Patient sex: F
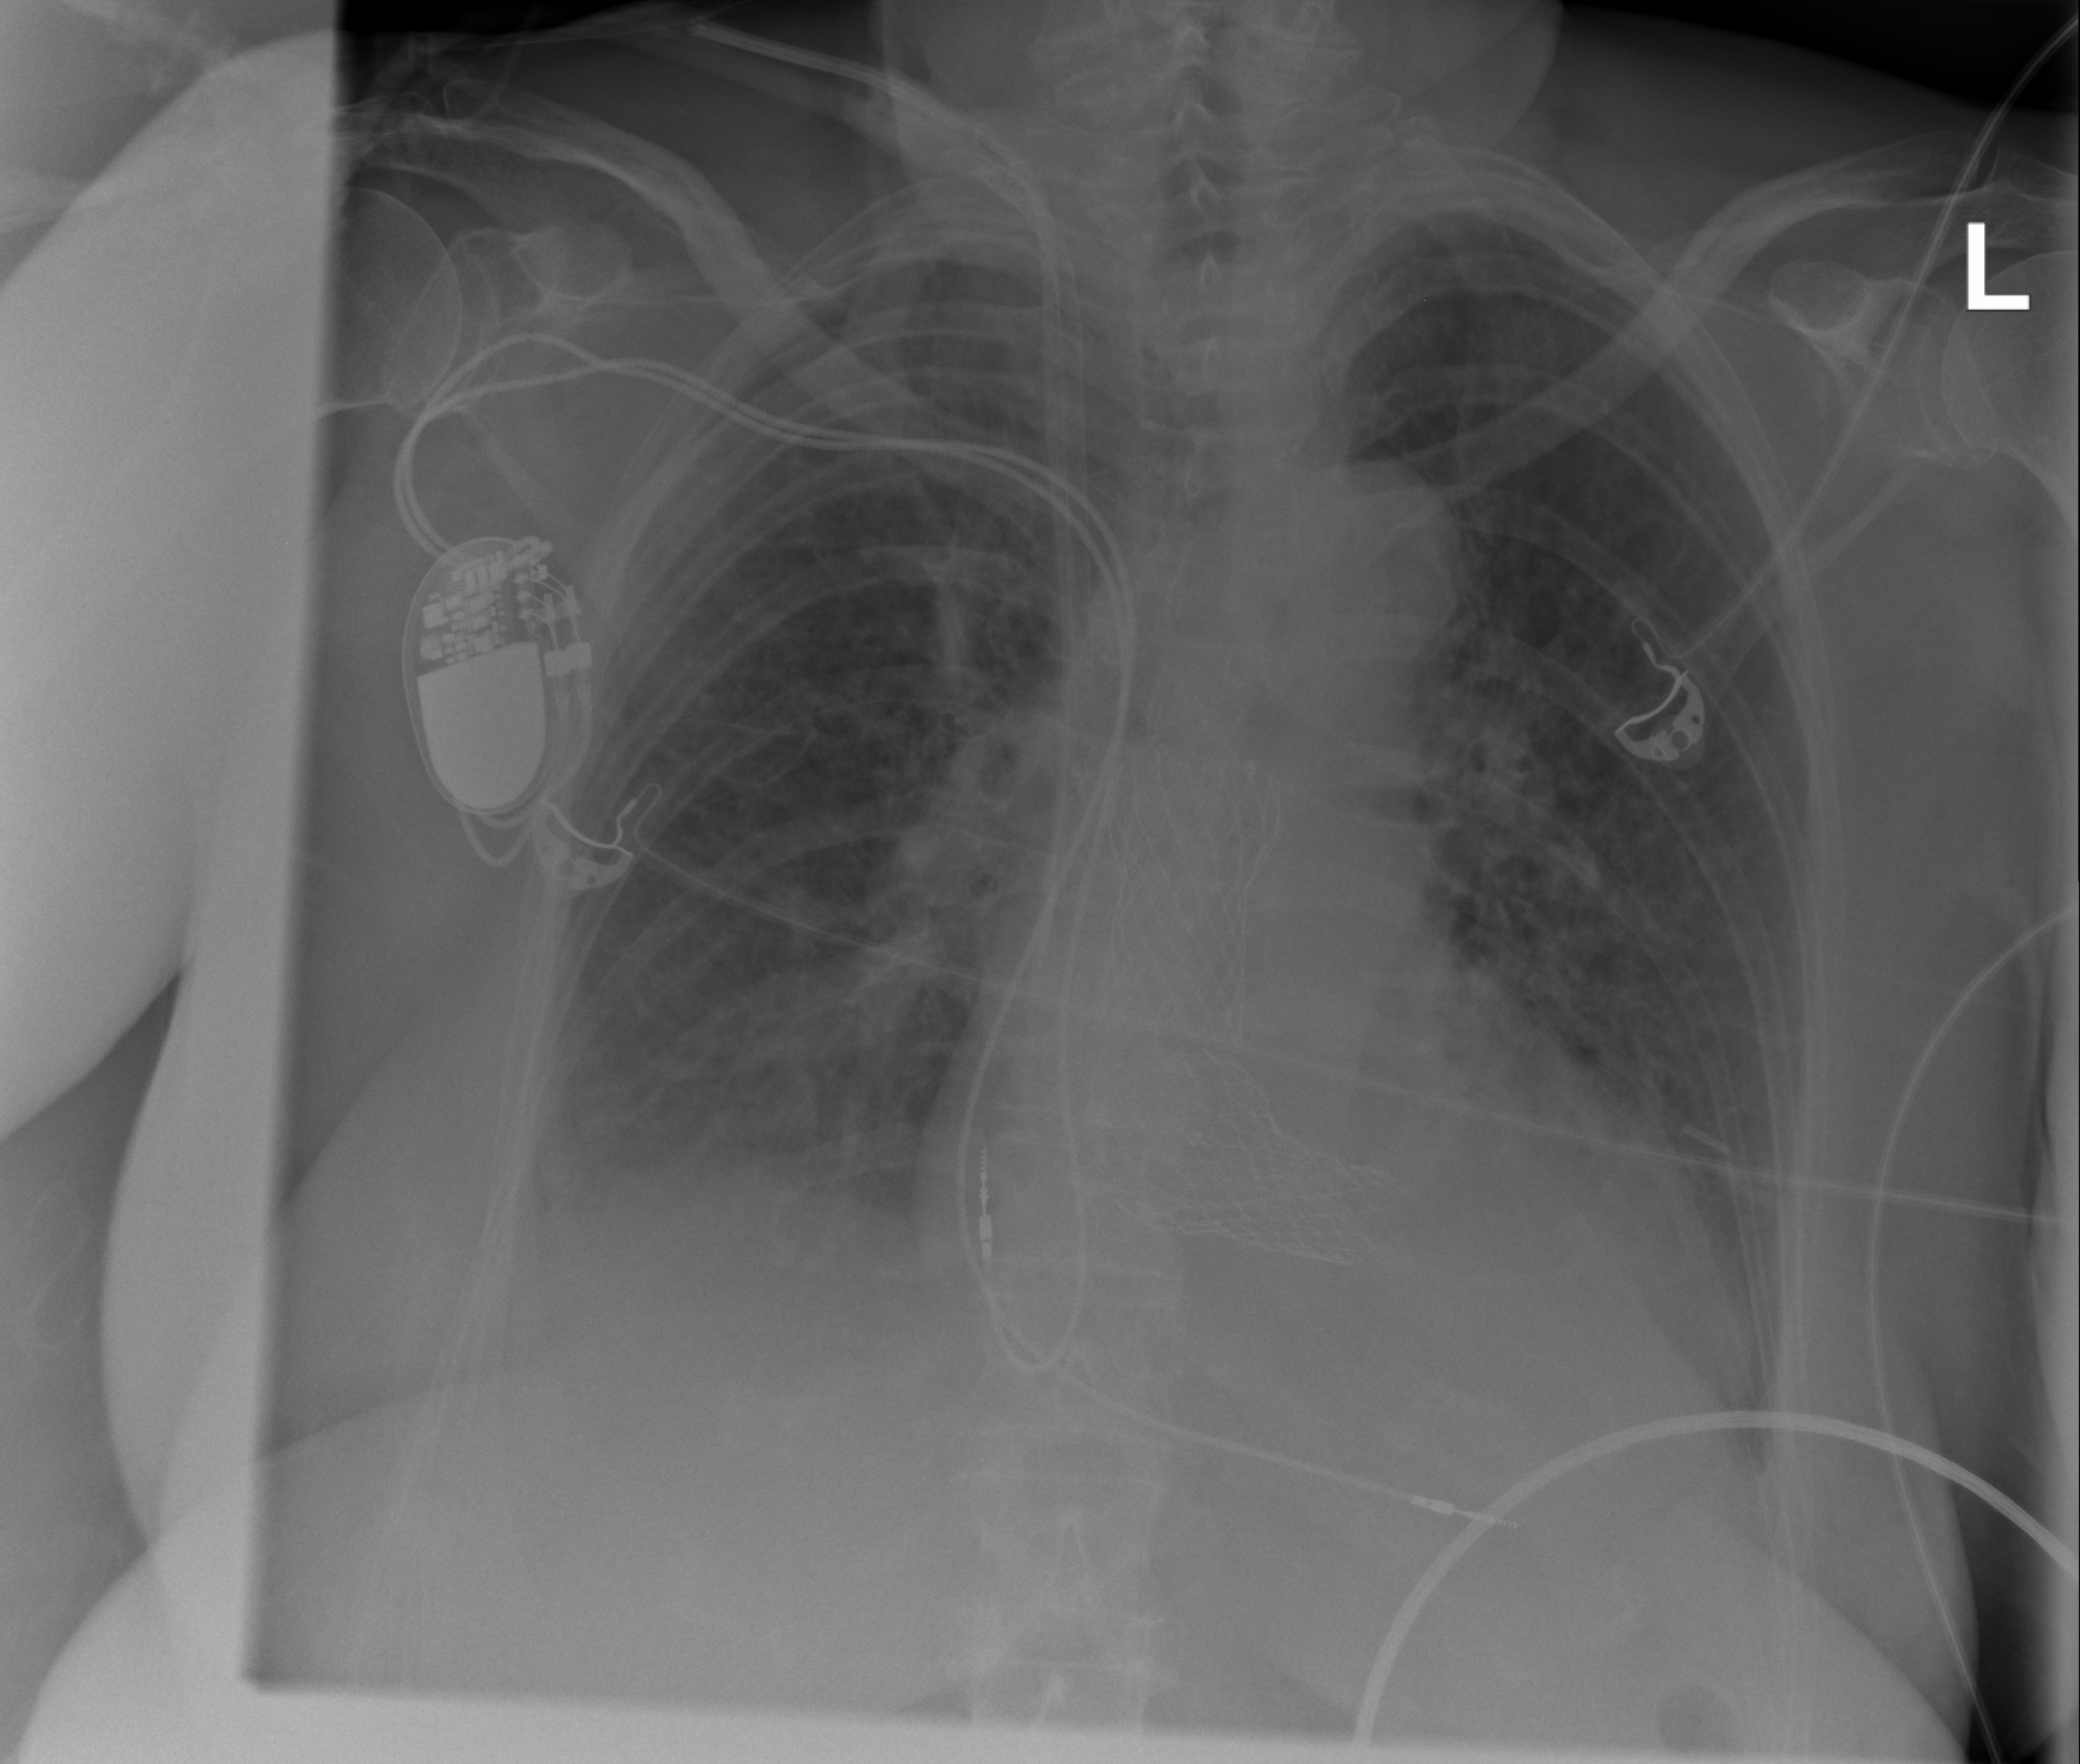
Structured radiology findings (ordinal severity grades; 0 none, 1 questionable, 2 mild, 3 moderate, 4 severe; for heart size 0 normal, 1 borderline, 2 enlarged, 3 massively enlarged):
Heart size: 1
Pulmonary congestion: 2
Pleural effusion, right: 2
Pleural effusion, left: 1
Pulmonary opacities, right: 1
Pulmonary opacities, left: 0
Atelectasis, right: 0
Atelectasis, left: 0